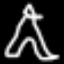
Label: The Eiffel Tower